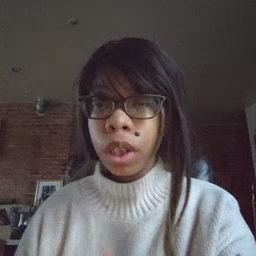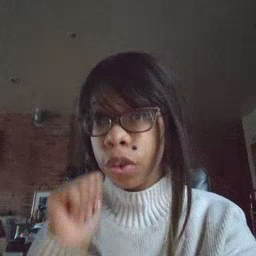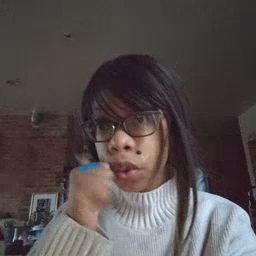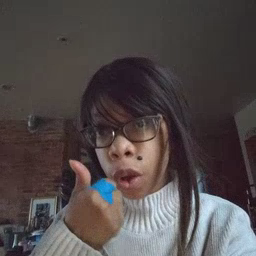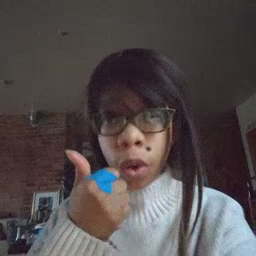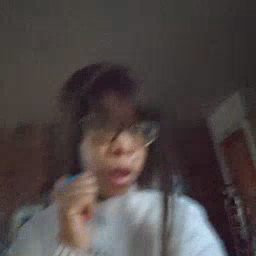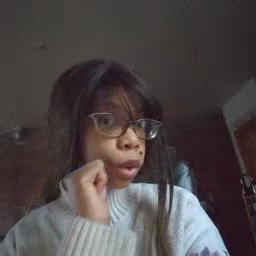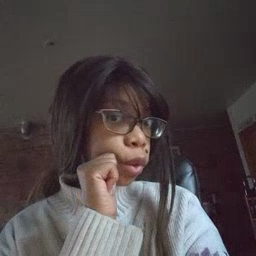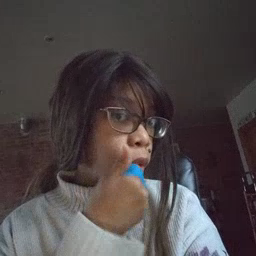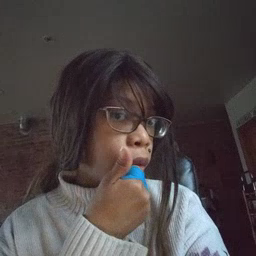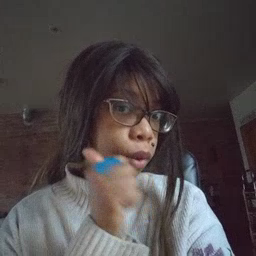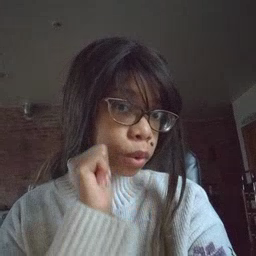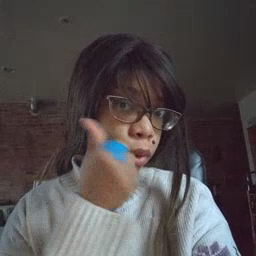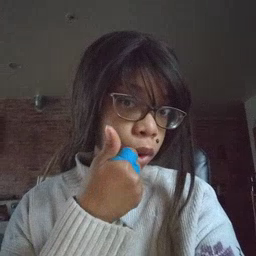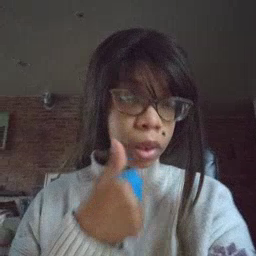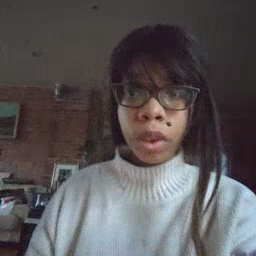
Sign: tomorrow